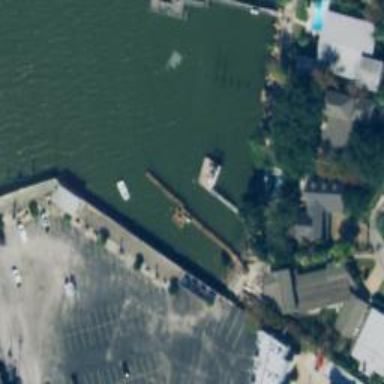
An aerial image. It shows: Pier located along footway.